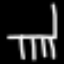
Label: chair